Field crop: tomato
Growth stage: 1
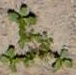
Species: portulaca